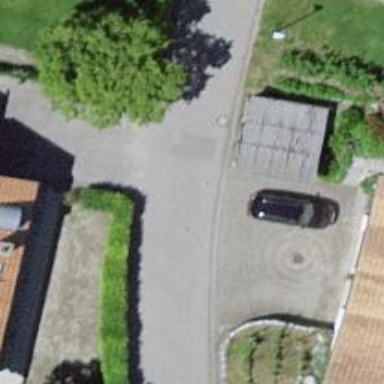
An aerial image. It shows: Residential road.